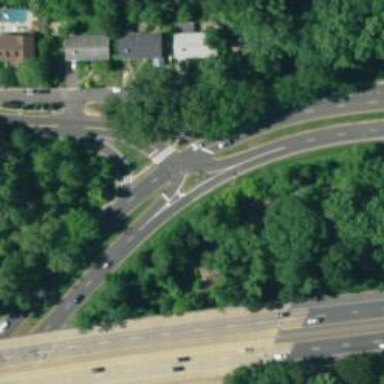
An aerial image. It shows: Asphalt road with primary link designation.